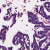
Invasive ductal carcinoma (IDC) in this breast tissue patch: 1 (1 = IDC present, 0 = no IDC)